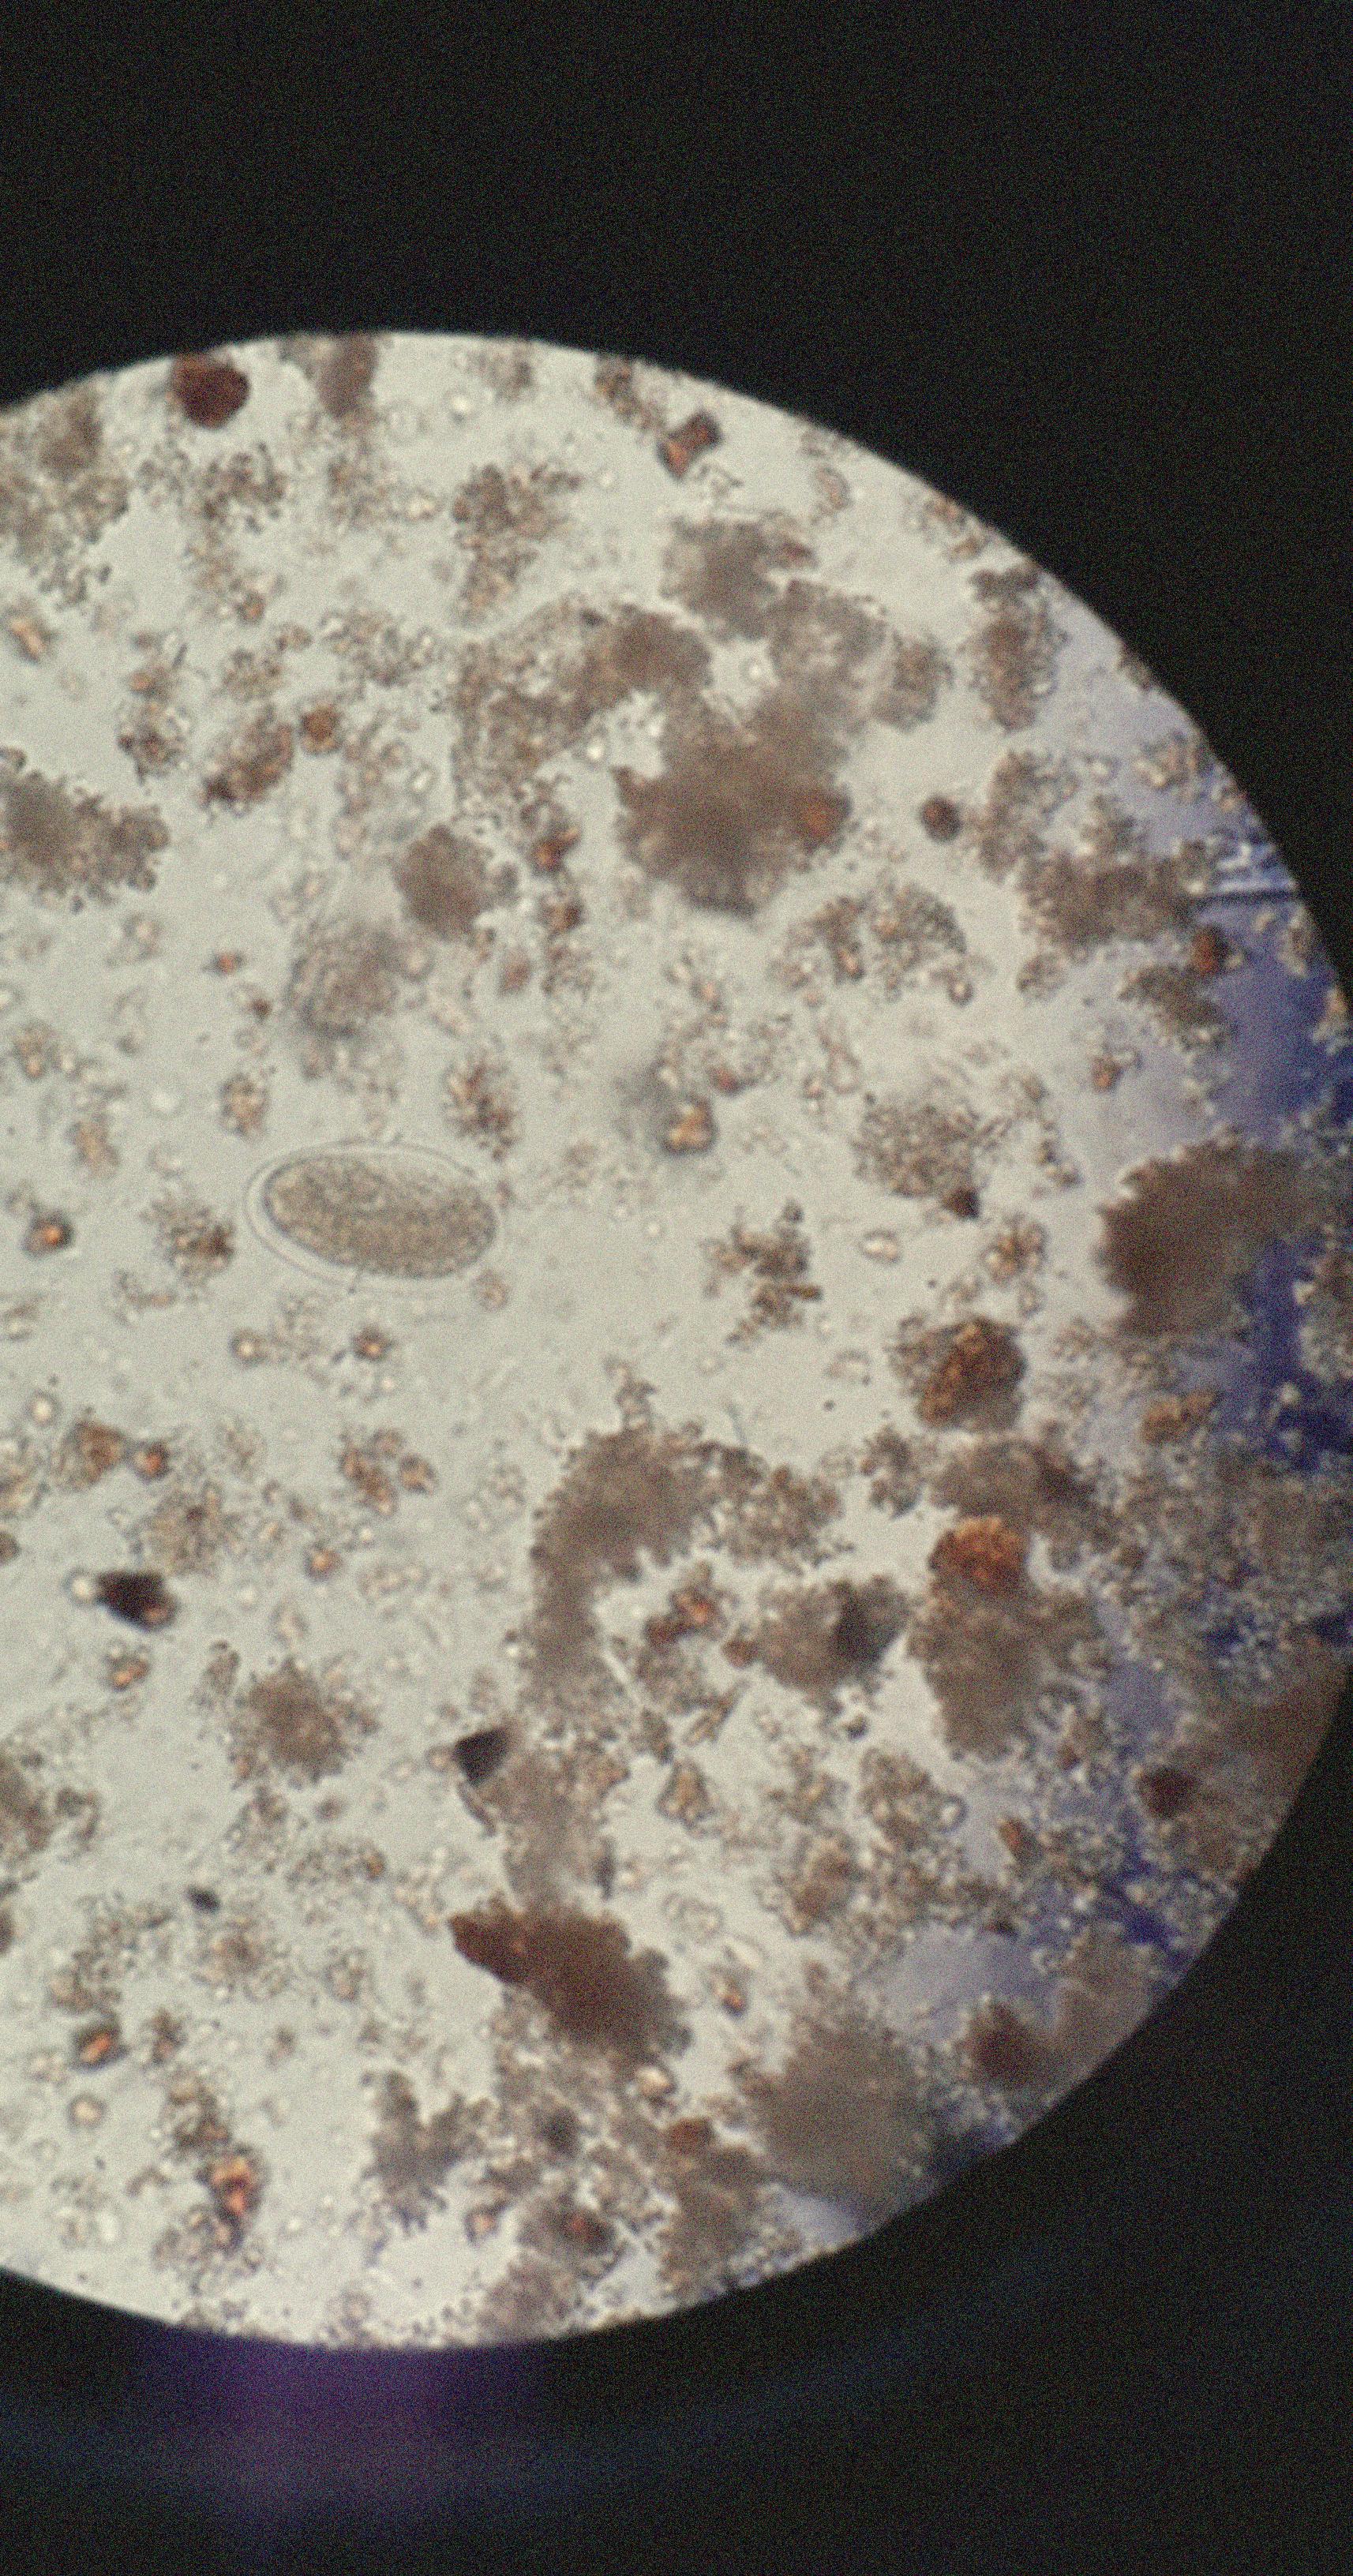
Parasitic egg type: Hookworm egg